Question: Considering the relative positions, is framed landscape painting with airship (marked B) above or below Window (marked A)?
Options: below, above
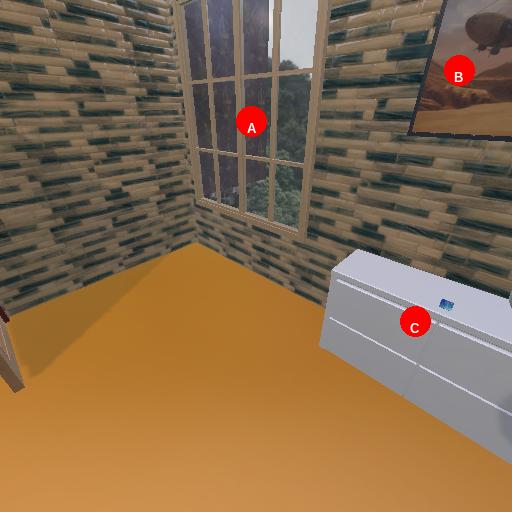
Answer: below